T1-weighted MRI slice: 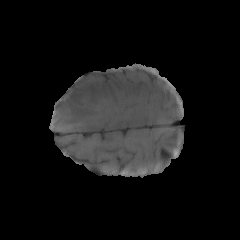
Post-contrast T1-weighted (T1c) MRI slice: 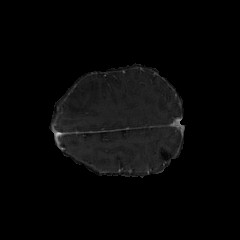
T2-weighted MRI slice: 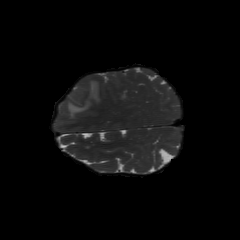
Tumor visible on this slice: yes